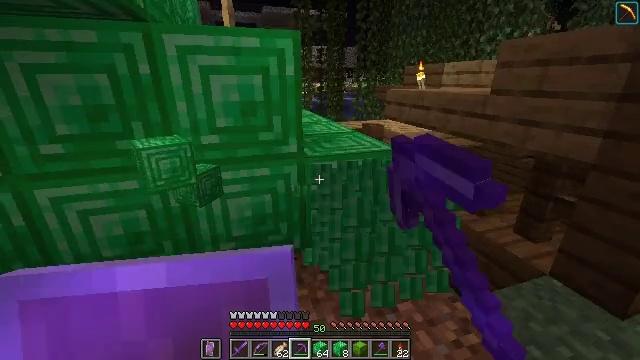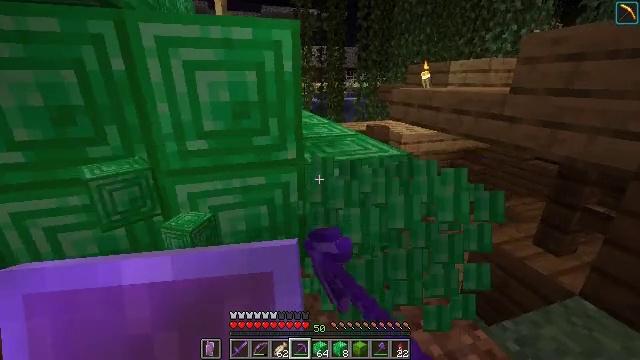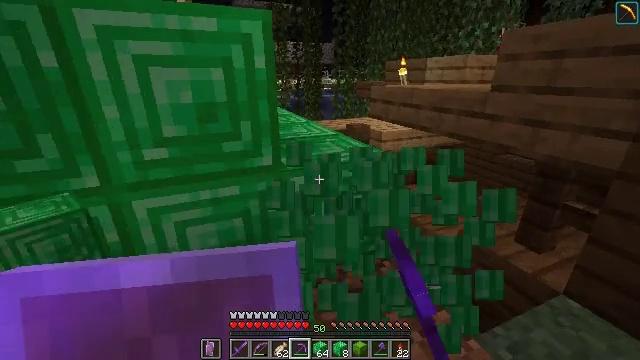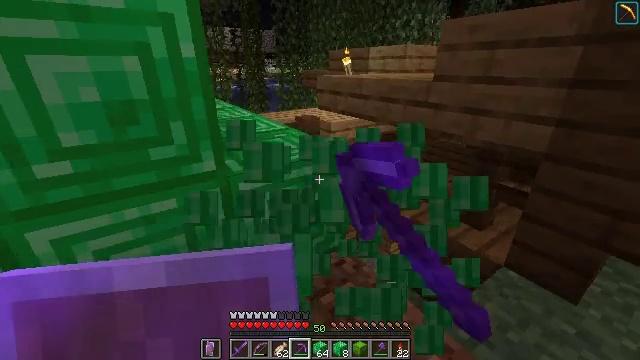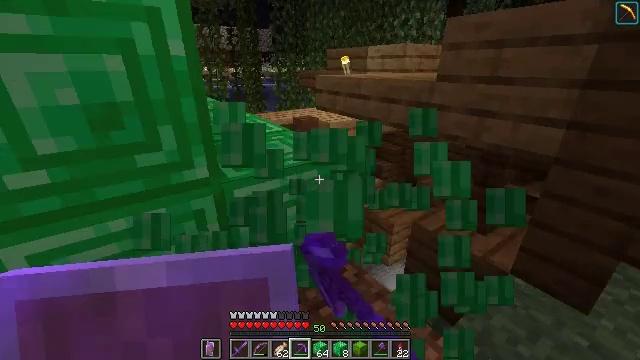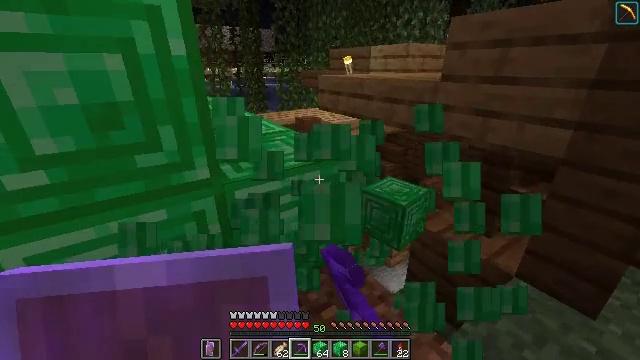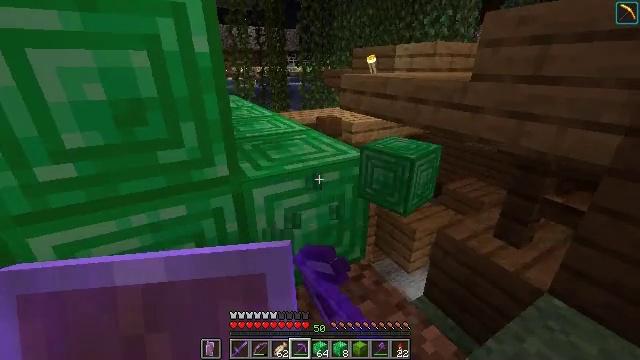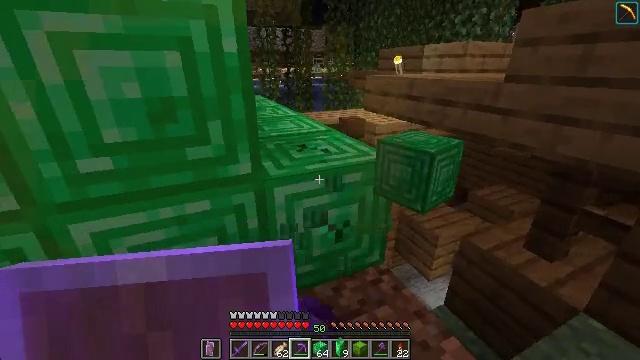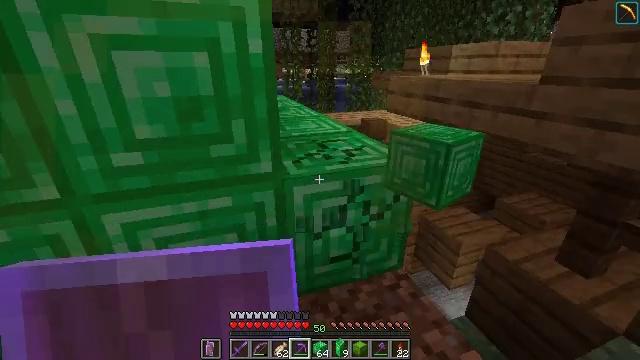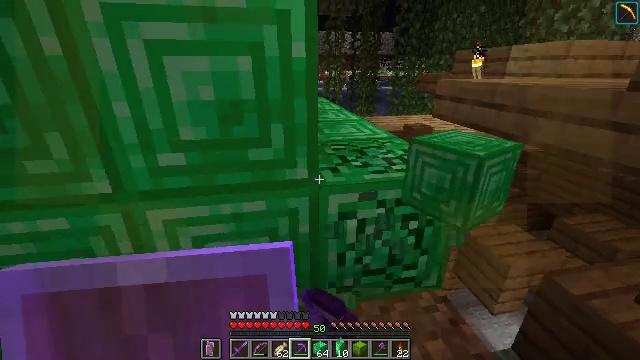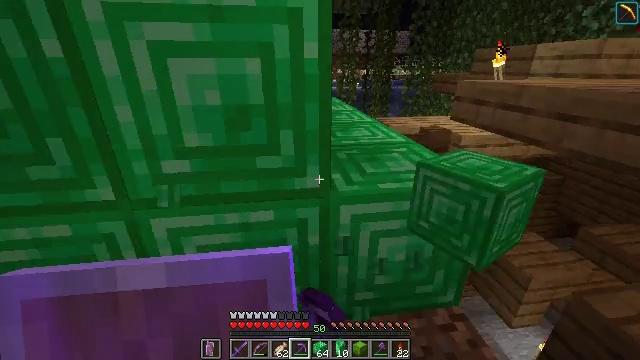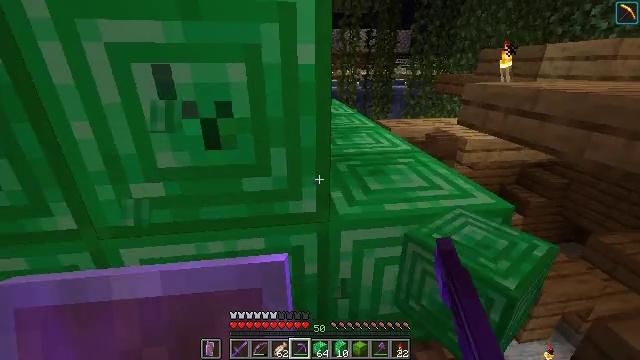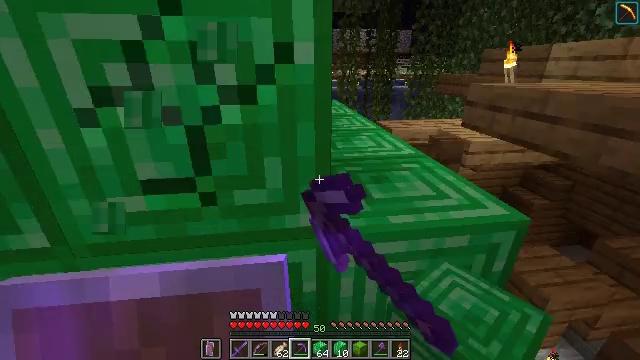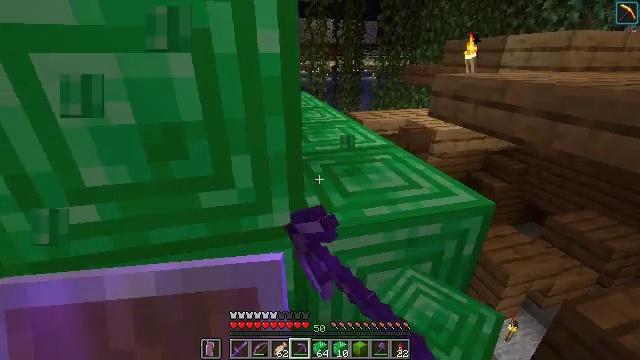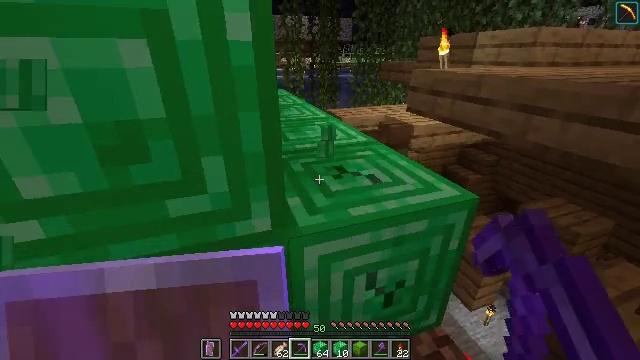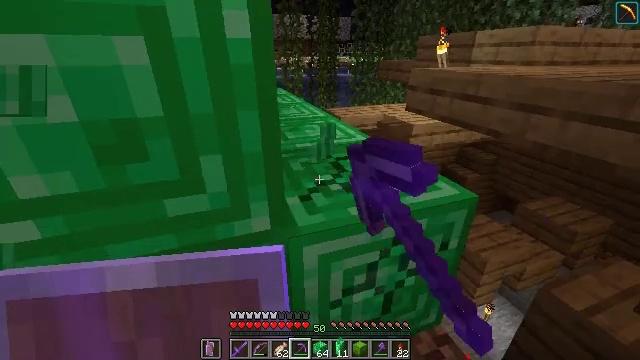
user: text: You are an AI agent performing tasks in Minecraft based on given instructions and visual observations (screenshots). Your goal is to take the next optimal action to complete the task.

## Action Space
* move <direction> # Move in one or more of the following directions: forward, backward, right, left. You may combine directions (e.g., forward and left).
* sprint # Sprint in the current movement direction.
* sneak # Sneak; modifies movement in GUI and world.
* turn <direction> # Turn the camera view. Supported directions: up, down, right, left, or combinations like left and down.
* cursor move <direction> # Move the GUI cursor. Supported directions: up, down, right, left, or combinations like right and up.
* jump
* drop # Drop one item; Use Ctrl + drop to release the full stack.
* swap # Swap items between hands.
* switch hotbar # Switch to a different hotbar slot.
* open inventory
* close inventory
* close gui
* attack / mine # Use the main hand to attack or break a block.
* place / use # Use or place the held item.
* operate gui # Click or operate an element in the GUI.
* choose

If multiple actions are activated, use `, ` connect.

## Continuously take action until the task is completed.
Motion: motion action
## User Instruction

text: Attack the emerald block with a tool.
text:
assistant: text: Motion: move forward, attack / mine
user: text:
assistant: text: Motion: move forward, turn right, attack / mine
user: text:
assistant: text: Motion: turn right and down, attack / mine
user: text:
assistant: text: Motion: attack / mine
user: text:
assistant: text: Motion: attack / mine
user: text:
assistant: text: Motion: turn left, attack / mine
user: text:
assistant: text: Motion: turn left, attack / mine
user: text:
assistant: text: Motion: turn left, attack / mine
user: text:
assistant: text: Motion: move forward, turn left, attack / mine
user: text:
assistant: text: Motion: move forward, turn left, attack / mine
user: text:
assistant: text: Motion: move forward, attack / mine
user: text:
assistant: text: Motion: attack / mine
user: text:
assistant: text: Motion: turn right and down, attack / mine
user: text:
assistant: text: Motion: turn right, attack / mine
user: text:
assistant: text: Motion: attack / mine
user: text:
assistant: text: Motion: attack / mine
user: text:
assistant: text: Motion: attack / mine
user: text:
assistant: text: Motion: turn left, attack / mine
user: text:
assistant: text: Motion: turn left
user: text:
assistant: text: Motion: turn left
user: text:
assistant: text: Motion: move right
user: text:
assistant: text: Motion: move right, turn left
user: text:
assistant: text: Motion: move right, turn left and down
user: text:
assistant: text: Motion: turn left
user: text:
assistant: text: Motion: move right
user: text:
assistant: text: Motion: move right, turn left
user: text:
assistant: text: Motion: move right, turn left
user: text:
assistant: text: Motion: turn left
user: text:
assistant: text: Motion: turn left
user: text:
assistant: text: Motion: turn left and up